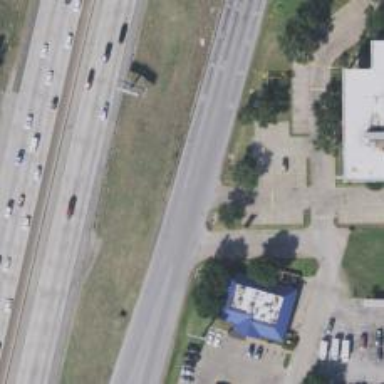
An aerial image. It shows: Secondary road with frontage road.